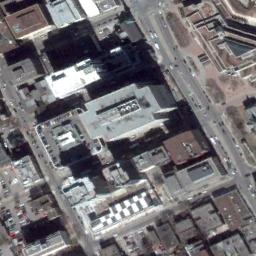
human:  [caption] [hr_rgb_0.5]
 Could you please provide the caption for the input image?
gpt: There are many dense tall buildings and several roads and many trees in a business district .

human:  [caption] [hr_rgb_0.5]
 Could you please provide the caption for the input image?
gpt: The style of the building is very strange .

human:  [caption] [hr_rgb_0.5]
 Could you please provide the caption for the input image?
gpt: A commercial area has some buildings and some roads go through the commercial area while one of buildings has a parking lot on the roof .

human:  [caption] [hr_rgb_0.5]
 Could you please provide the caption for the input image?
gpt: The commercial area is near the road with many cars .

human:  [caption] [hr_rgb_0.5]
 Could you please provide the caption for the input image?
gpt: There are some buildings arranged densely on a commercial area .